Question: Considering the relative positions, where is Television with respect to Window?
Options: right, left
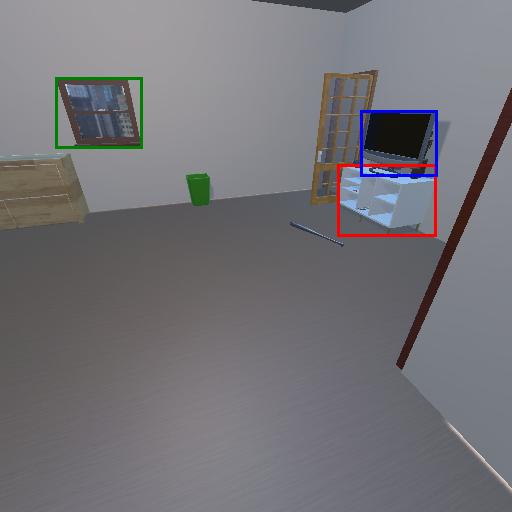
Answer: right